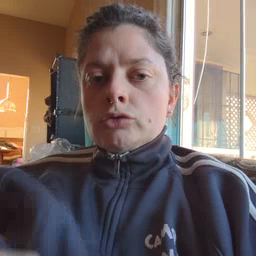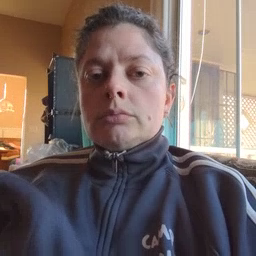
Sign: bee